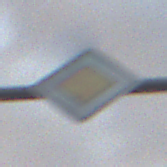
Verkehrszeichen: Vorfahrtsstrasse
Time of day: Night
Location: Outdoor (Nature)
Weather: Overcast
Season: NotSpecified
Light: Artificial